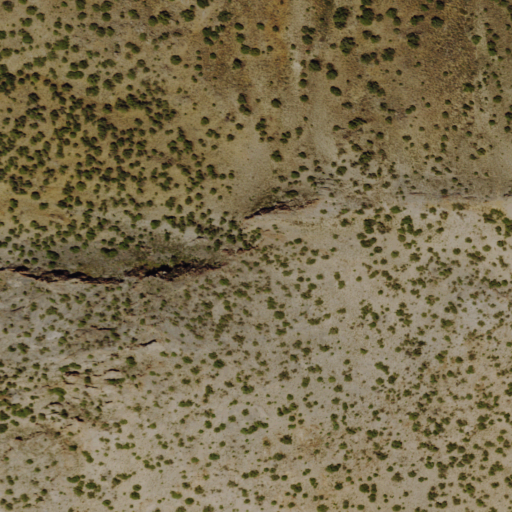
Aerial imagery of mountain in Nevada named Little Pilot Peak containing shrub and evergreen forest